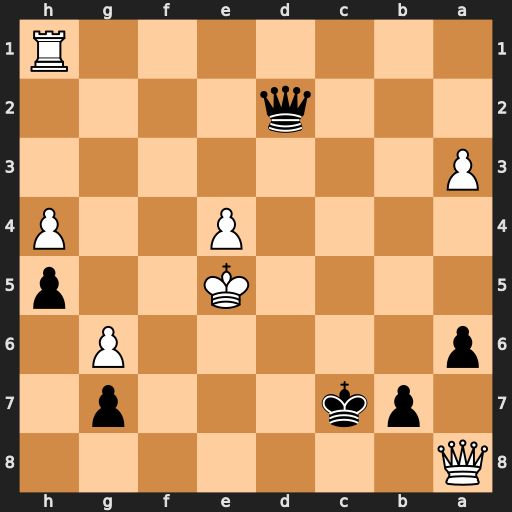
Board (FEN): Q7/1pk3p1/p5P1/4K2p/4P2P/P7/3q4/7R
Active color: b
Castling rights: -
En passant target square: -
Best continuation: Qd6+ Kf5 Qf6#